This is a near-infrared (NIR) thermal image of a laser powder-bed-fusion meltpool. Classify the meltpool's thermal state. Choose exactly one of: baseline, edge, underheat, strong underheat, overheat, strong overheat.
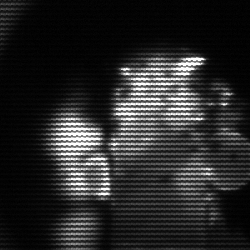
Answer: strong underheat